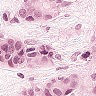
Metastatic tissue present: yes